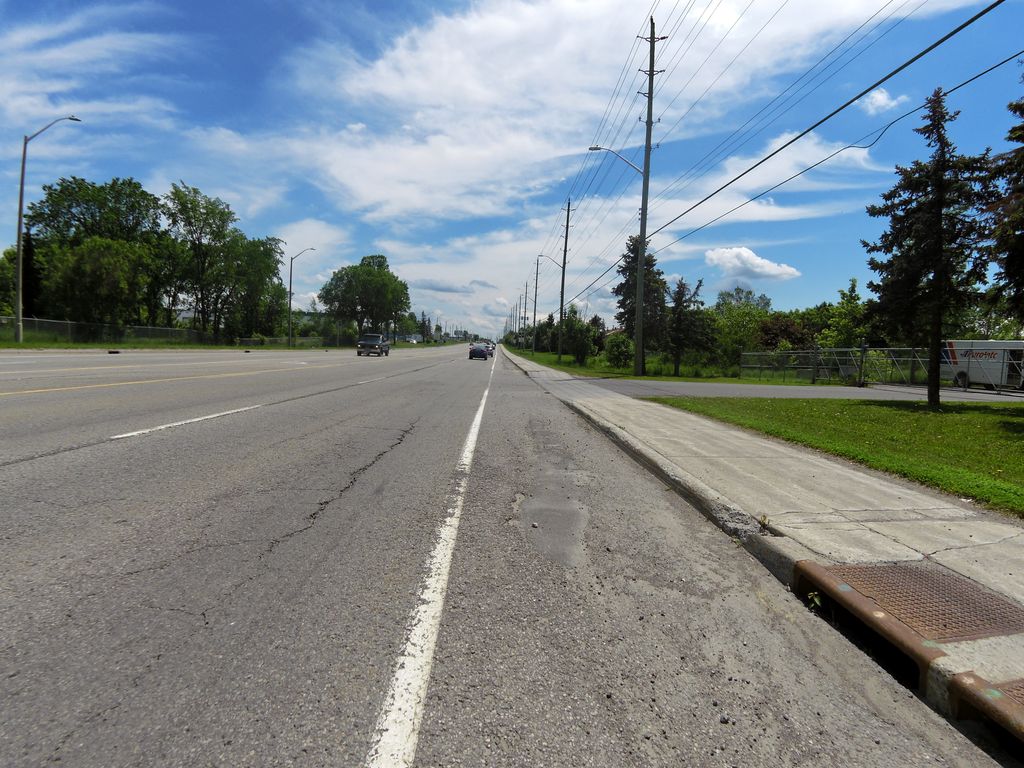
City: ottawa-gatineau